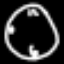
Label: clock